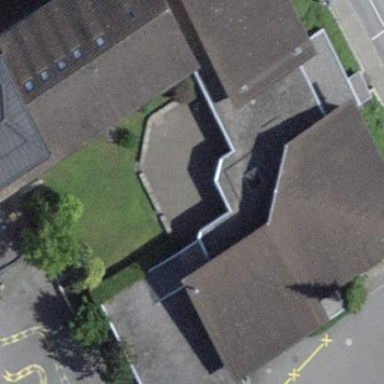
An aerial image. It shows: School building.